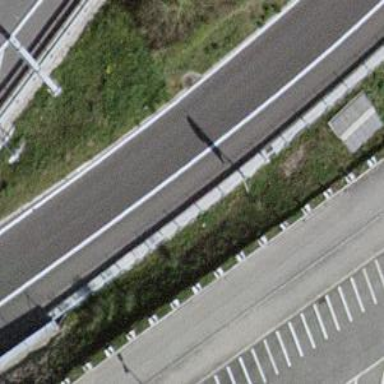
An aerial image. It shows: Guard rail as barrier.